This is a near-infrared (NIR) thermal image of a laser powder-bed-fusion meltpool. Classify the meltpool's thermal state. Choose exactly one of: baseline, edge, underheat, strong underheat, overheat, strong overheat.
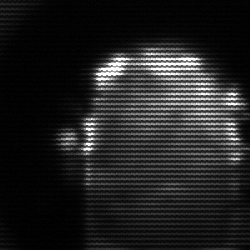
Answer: baseline